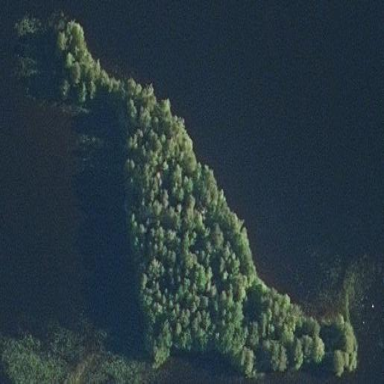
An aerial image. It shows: Islet surrounded by woodland.